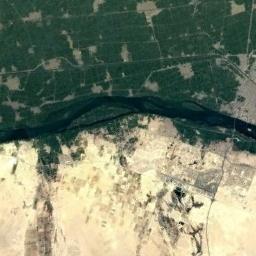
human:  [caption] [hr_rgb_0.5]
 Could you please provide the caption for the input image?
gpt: The river goes through bare and green farmland .

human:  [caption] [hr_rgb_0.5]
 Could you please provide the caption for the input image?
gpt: The deep blue river with some channel bars is between the wasteland and the farmland .

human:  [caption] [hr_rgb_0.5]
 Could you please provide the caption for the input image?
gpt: The river is surrounded by trees .

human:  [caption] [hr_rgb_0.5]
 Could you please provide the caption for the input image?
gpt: A curvy blue river with a few islands on the shore, With green and brown fields on one side and yellow desert on the other .

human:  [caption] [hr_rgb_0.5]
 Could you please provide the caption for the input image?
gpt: There are many green farmlands and a yellow desert near the river .